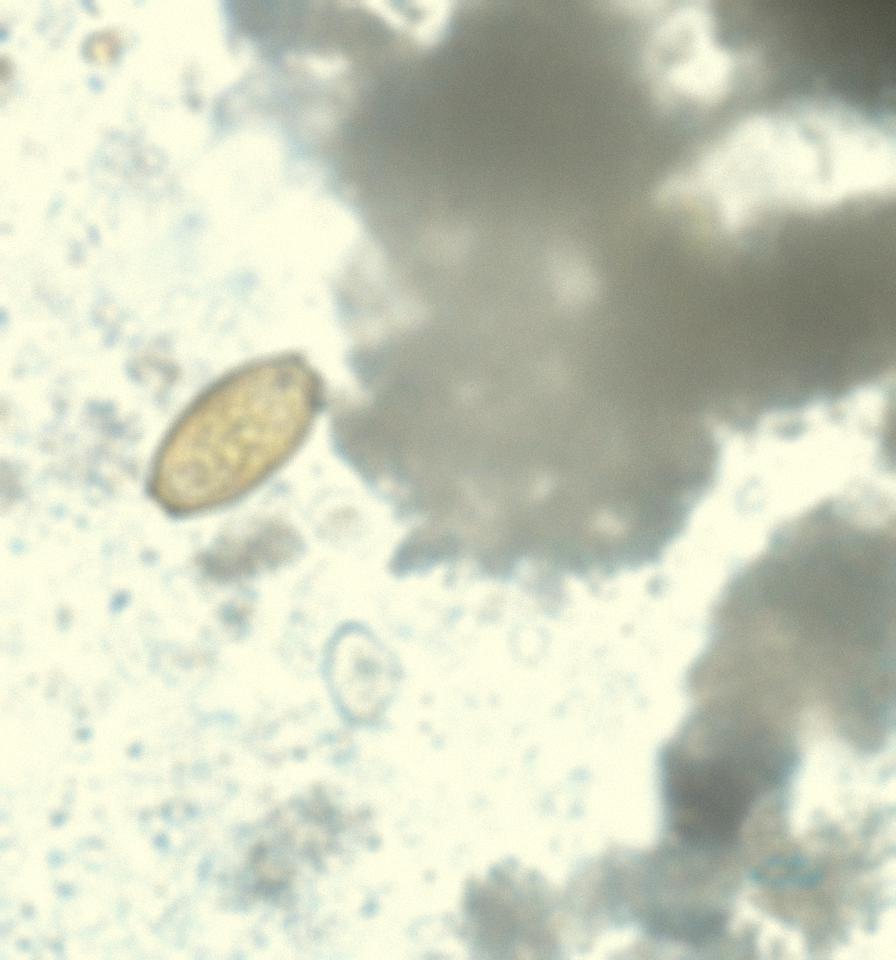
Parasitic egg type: Trichuris trichiura